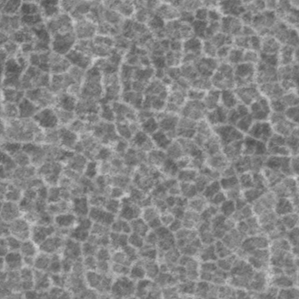
Label: frost